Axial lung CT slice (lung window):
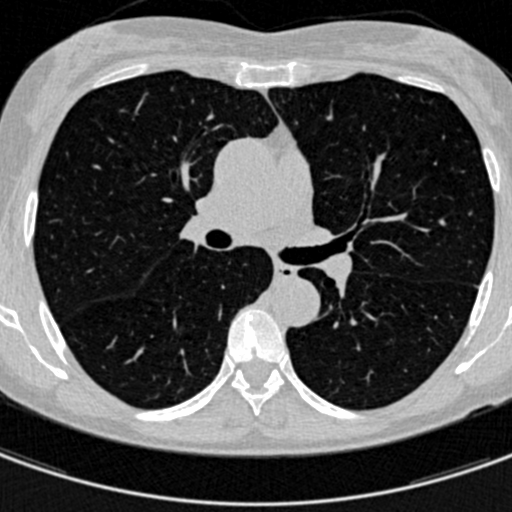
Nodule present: no